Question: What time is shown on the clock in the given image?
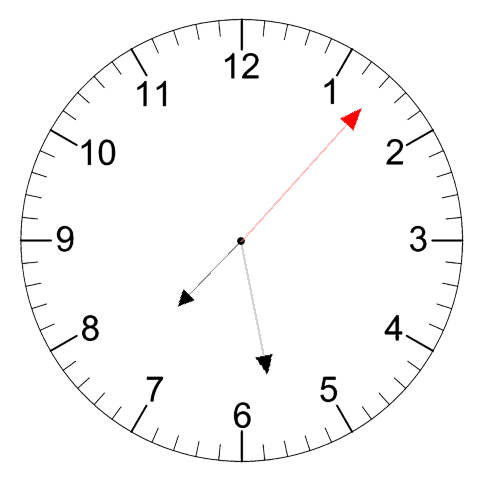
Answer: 07:28:07